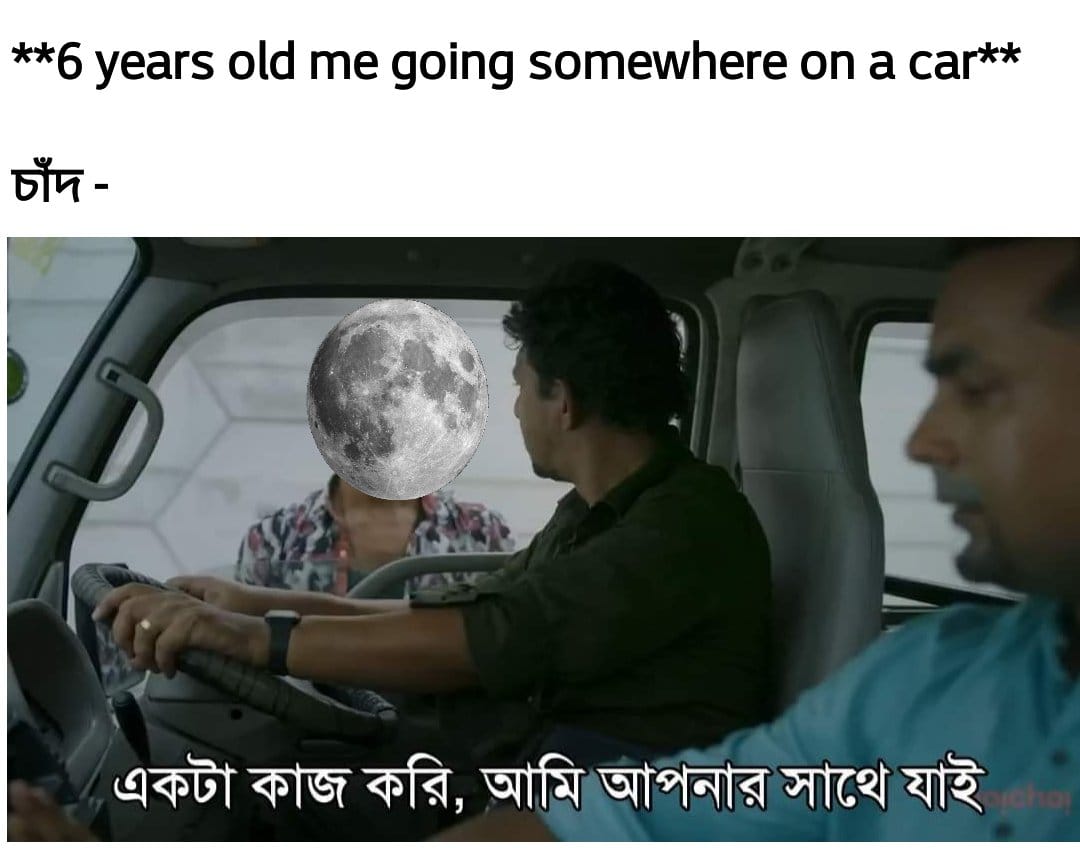
Caption: **6 years old me going somewhere on a car**   চাঁদ -   একটা কাজ করি , আমি আপনার সাথে যাই
Label: non-hate